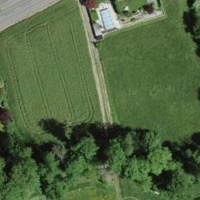
EUNIS habitat code: 25
Species observed at this site:
Corylus avellana
Sylvia atricapilla